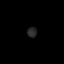
Tissue: lung
Cell type: T cells
Senescence score: 0.2296
Nuclear area (px): 96
Mean DAPI intensity: 39.9375